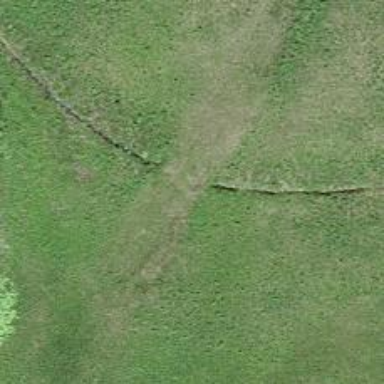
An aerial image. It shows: Ditch in the surroundings.